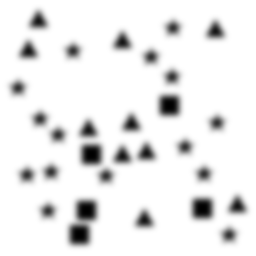
Squares: 5
Triangles: 10
Stars: 15
Total shapes: 30